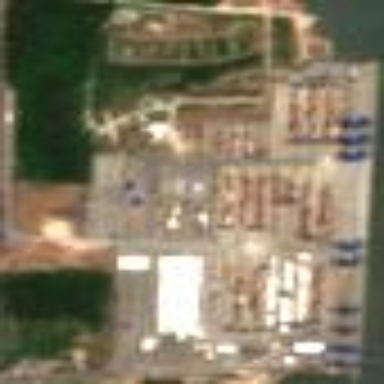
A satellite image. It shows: Industrial area designated for port activities.